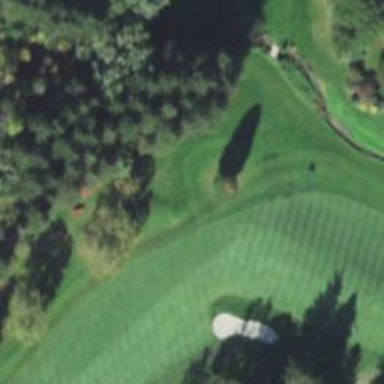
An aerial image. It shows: Golf hole.